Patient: sex M, age 83
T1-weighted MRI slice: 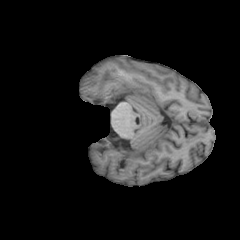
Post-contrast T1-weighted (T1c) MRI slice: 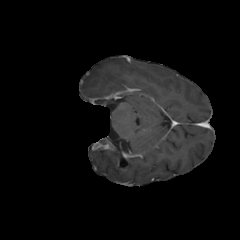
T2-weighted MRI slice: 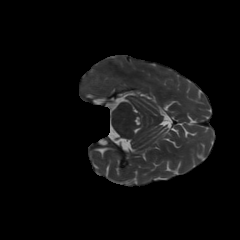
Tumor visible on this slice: no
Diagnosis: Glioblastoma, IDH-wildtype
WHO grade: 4